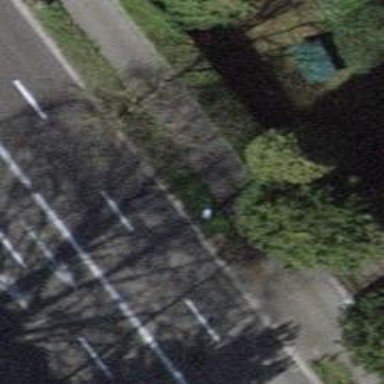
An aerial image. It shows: Sidewalk.